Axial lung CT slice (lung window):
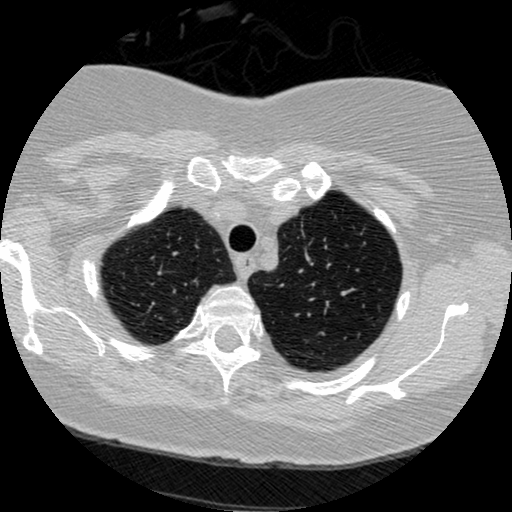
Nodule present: no